Маленький положительно заряженный шарик массой $m$ подвешен на тонкой диэлектрической нити. Другой положительно заряженный маленький шарик очень медленно перемещают издалека до тех пор, пока он не достигнет первоначального положения первого шарика (см. рис).
Чему равна совершенная работа, если первый шарик поднимается при этом на небольшую высоту $h$.
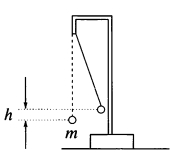
Ответ: $$ W=2 m g h+m g h=3 m g h $$
Темы:
T, Электростатика, Электромагнетизм, 200 задач, Закон Кулона, Потенциальная энергия